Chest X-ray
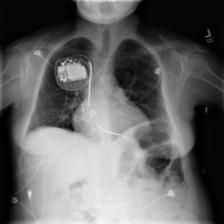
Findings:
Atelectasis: negative
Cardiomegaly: negative
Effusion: negative
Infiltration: positive
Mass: negative
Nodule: negative
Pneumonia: negative
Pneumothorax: negative
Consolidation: negative
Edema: negative
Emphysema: negative
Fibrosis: negative
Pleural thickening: negative
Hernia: negative